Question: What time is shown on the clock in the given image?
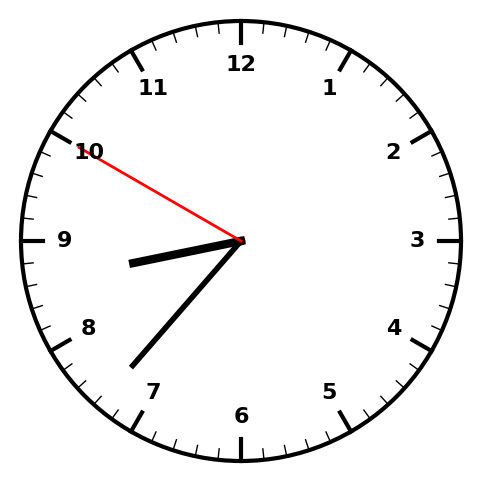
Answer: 08:36:50